Question: I have a python function here that takes in 2 params, old_file is the name of the file that contains the content that I want to copy over to the new file and the new_file is the name for the file I want to create. Right now my code looks like this and it would throw an error which is a type error that says "TypeError: expected str, bytes or os.PathLike object, not TextIOWrapper". Is there a more efficient way to do it?. In addition when I point at with open(file, "r+") as f2: I get this warning
Note. this works if the file is already pre-made but not when i make it in the function
'''
def copy_In(old_file, new_file):
file = open(new_file, "w")
with open(file, "r+") as f2:
for x in range(10):
f2.readline()
pos = f2.tell()
f2_remainder = f2.read()
f2.seek(pos)
with open(old_file, "r") as f1:
for line in f1:
f2.write(line)
f2.write(f2_remainder)
'''

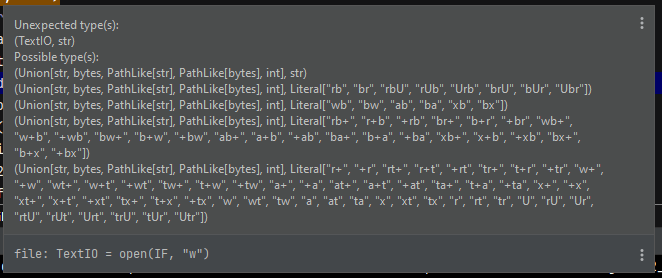
Answer: just do it like:
'''
def copy_file(old_fname, new_fname):
with open(old_fname, "rt") as old_fobj, open(new_fname, "wt") as new_fobj:
new_fobj.write(old_fobj.read())
'''
we are opening first file in read mode and second in write mode and reading the entire content of first file and writing it in second file.